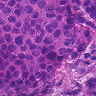
Metastatic tissue present: yes